Field crop: tomato
Growth stage: 1
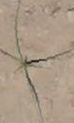
Species: cyperus